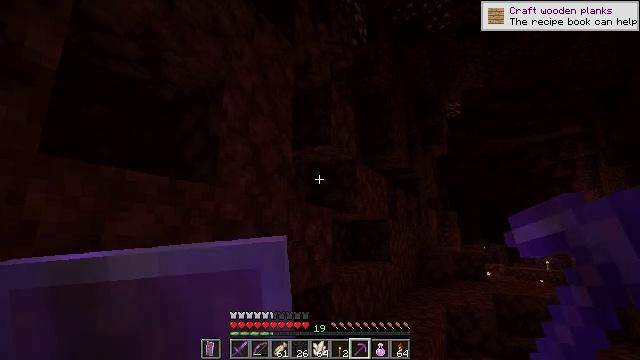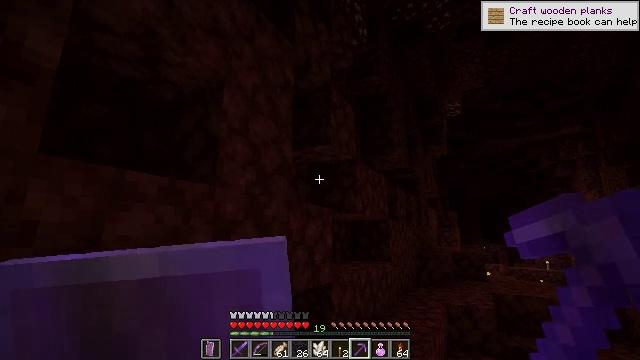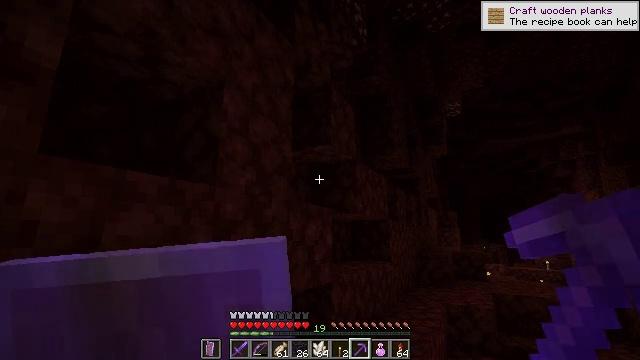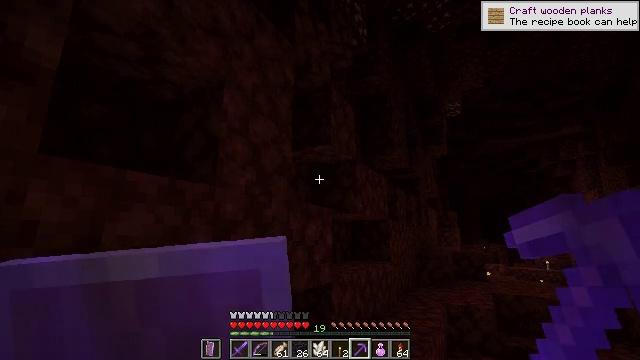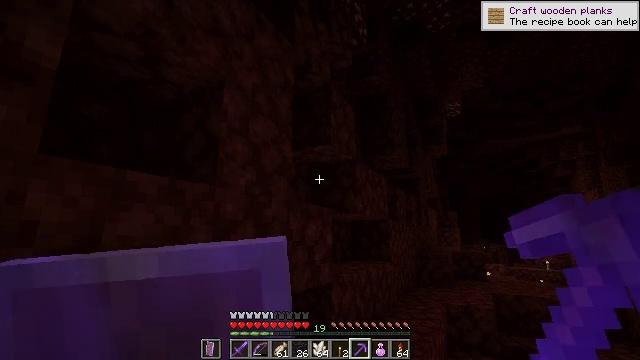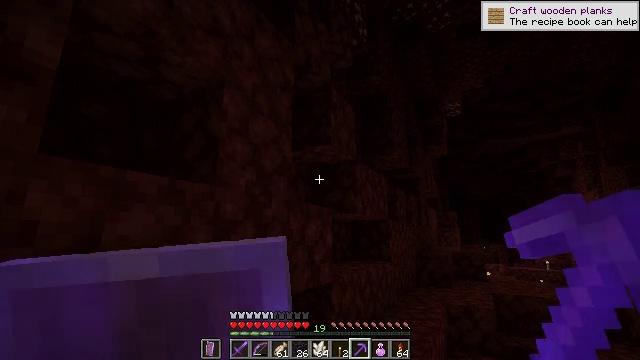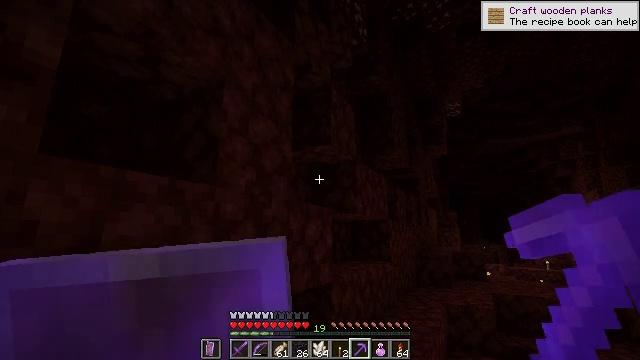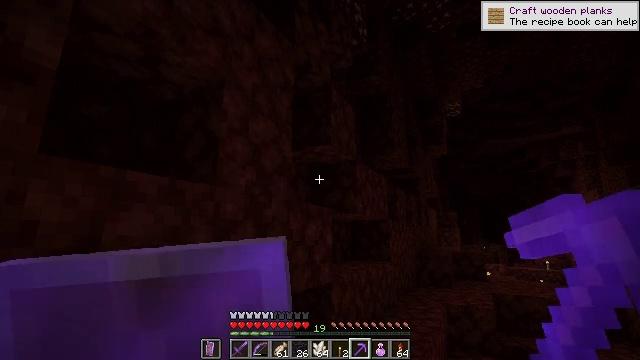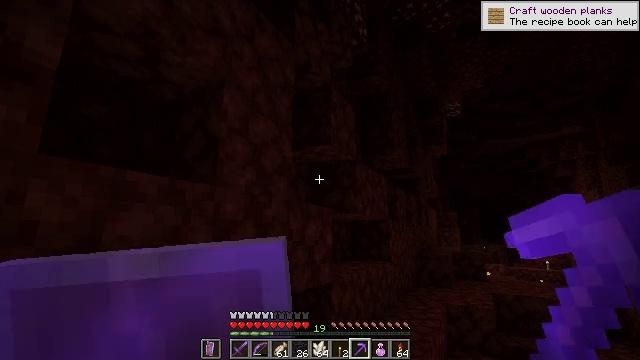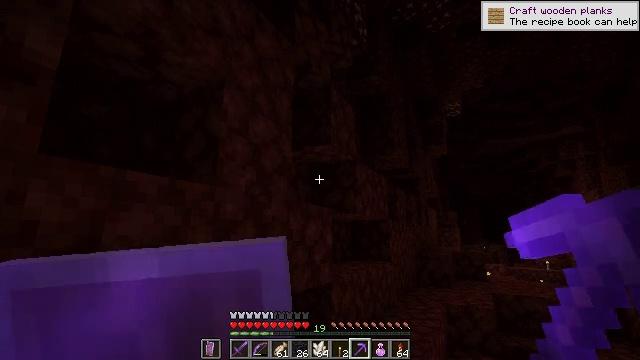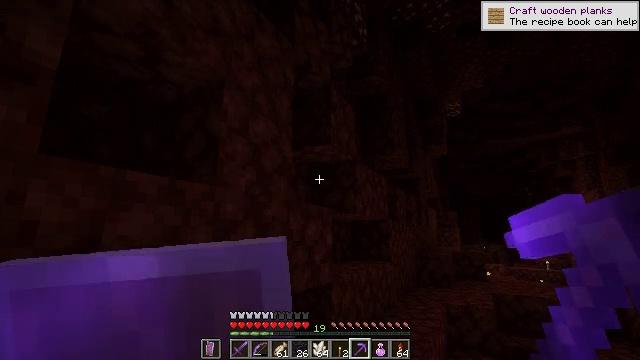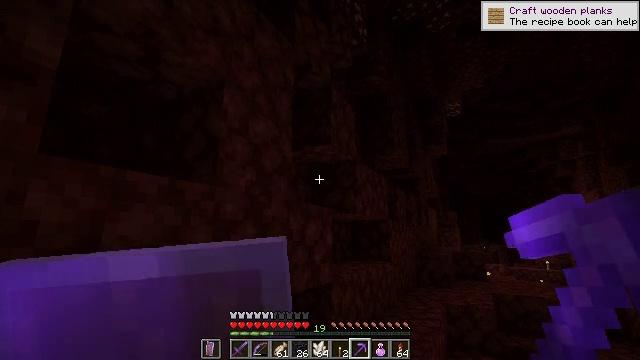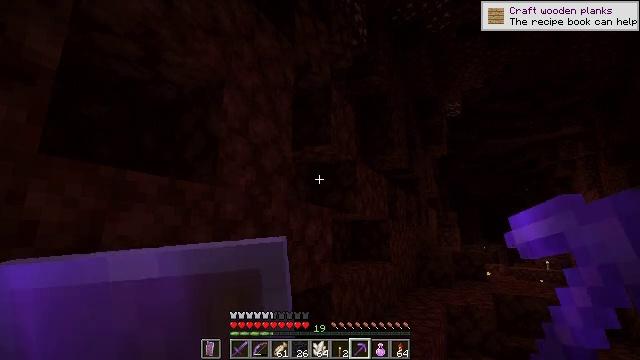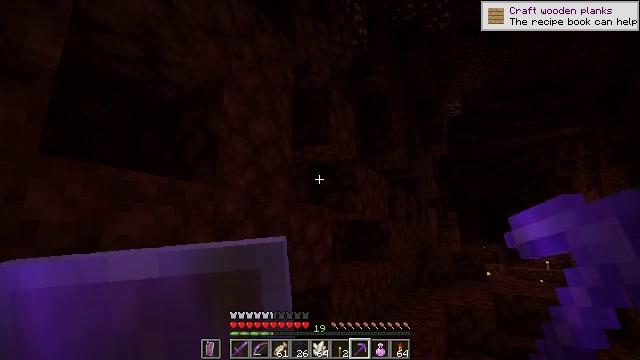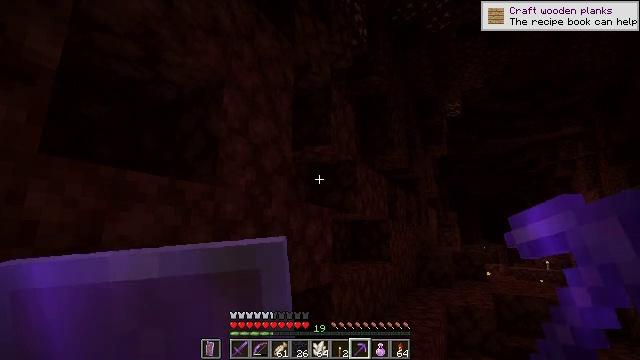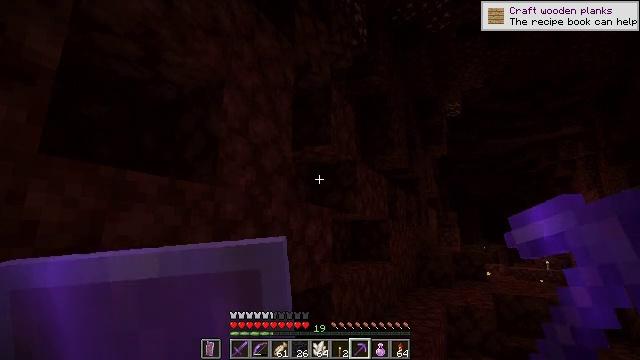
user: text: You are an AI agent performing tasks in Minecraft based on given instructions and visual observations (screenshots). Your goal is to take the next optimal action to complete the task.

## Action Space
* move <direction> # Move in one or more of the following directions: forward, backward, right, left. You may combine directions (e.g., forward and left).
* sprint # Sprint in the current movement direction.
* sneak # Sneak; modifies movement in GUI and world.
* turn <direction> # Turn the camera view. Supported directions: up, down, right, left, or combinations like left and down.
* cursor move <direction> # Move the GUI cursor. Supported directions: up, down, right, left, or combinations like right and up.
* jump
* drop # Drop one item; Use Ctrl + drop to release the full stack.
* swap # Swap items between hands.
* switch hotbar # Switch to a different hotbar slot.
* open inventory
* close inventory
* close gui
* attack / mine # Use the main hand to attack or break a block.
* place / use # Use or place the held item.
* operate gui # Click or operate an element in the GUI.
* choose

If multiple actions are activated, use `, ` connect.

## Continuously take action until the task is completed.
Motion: motion action
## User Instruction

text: Break the nether quartz ore block.
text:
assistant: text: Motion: no_op
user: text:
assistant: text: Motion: no_op
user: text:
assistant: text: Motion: no_op
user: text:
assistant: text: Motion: no_op
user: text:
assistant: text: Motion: no_op
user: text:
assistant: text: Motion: no_op
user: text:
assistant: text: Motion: no_op
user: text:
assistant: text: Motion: no_op
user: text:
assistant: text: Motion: no_op
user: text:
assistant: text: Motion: no_op
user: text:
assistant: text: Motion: no_op
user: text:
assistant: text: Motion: no_op
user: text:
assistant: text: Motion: no_op
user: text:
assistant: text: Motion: no_op
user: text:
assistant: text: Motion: no_op
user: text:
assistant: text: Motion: no_op
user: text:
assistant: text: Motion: no_op
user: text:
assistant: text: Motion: no_op
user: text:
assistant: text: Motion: turn right and up
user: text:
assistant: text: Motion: turn right and up
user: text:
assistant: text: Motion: turn up
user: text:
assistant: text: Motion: no_op
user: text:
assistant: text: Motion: no_op
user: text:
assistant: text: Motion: no_op
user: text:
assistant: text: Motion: no_op
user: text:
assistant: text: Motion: no_op
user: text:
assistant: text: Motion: no_op
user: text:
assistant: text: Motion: no_op
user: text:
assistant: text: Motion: no_op
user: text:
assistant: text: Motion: no_op